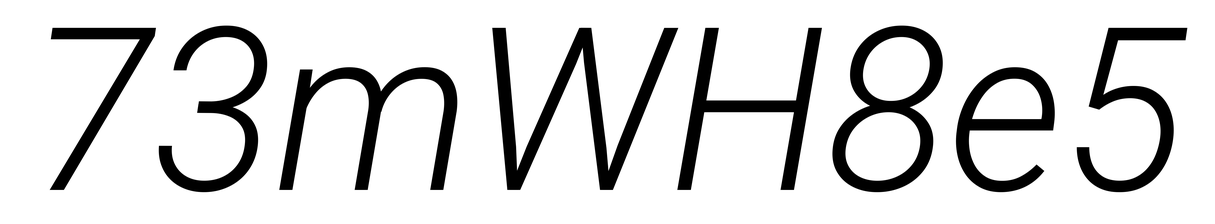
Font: Roboto-Italic_Light_Italic